Field crop: maize
Growth stage: 2
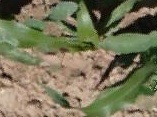
Species: maize